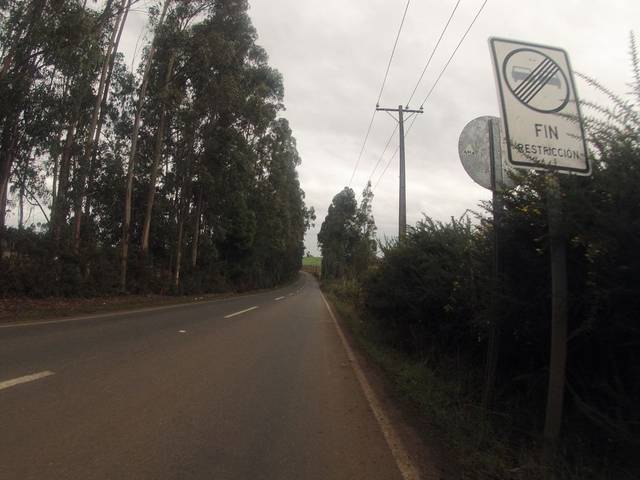
Region: Chile
Coordinates: -38.78, -72.657